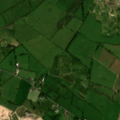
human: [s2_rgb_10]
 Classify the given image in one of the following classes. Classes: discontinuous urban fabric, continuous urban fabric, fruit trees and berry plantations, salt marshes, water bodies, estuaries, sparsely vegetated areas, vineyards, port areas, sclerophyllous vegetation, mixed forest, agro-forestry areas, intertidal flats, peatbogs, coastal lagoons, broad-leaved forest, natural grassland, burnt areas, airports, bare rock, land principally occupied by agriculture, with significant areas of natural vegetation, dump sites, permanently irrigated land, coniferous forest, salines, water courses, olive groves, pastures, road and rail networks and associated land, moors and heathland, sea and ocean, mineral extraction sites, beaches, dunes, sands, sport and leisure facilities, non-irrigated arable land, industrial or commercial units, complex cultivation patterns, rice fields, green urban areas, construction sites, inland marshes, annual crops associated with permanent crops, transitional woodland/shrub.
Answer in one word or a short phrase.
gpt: mineral extraction sites, pastures